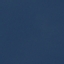
Land use / land cover: SeaLake